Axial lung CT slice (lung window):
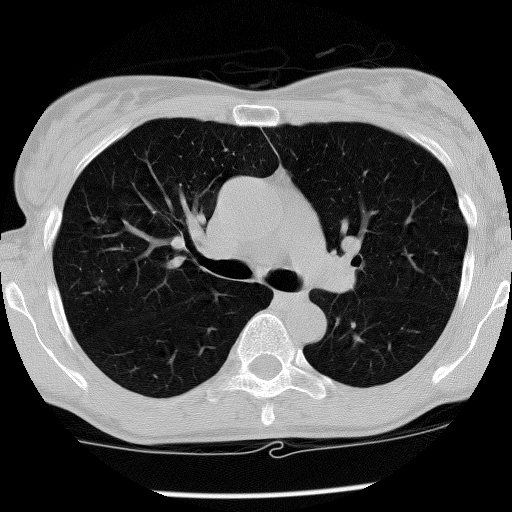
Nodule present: no